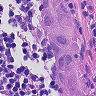
Metastatic tissue present: yes